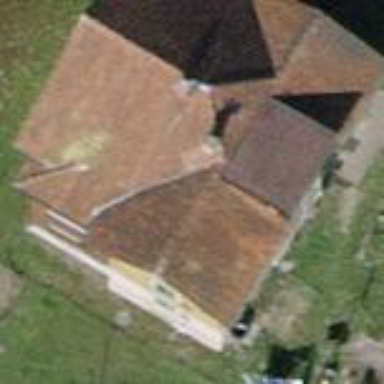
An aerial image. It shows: Building with gabled roof.